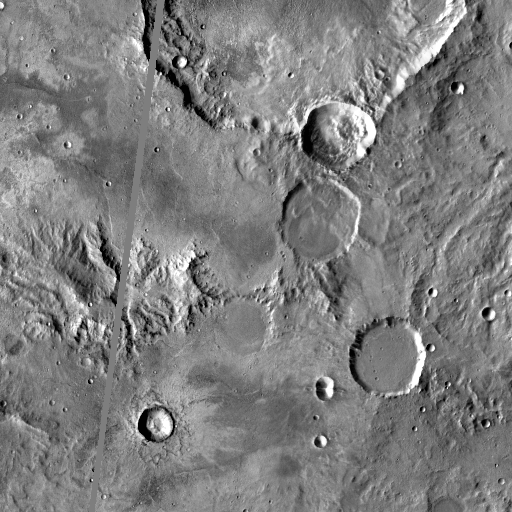
Crater classes present: Background, Other, Layered, Buried